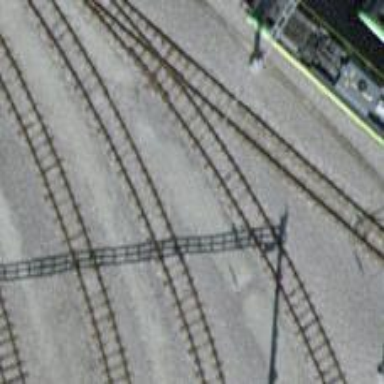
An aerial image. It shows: Narrow-gauge railway yard with electrified tracks featuring contact line.